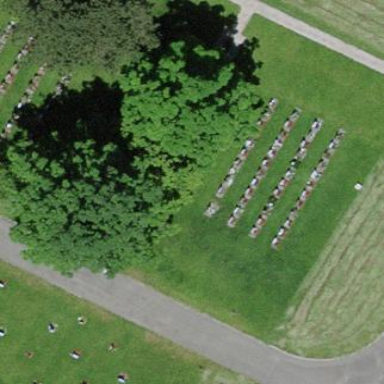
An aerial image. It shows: Sector within cemetery.